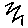
Label: zigzag